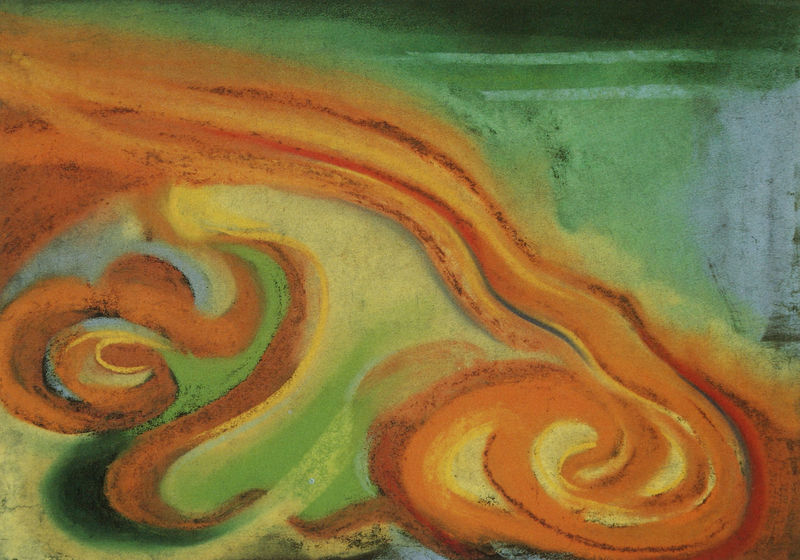
Titel: Special No. 32
Künstler: Georgia O'Keeffe
Institution: Im Besitz der Künstlerin
Schlagwörter: blau, dunkel, gelb, grün, blume, bunt, hell, kreide, orange, pastell, schwarz, zeichnung, rot, muster, öl, feld, felder, pastos, hellblau, ornage, welle, wellen, abstrakt, farben, fläche, flächen, farbe, formen, hellgrün, linien, duktus, dunkelblau, streifen, ölfarben, linie, kohle, form, organisch, volute, lindgrün, spiralen, rundung, spirale, verlauf, grasgrün, kringel, lindgrn, sonnengelb